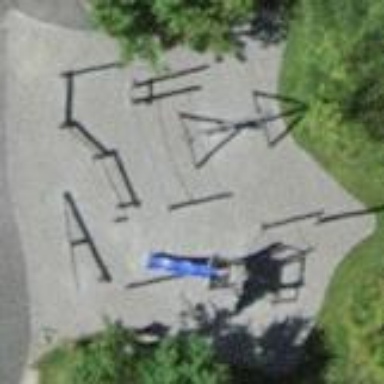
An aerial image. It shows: Playground area for leisure land.